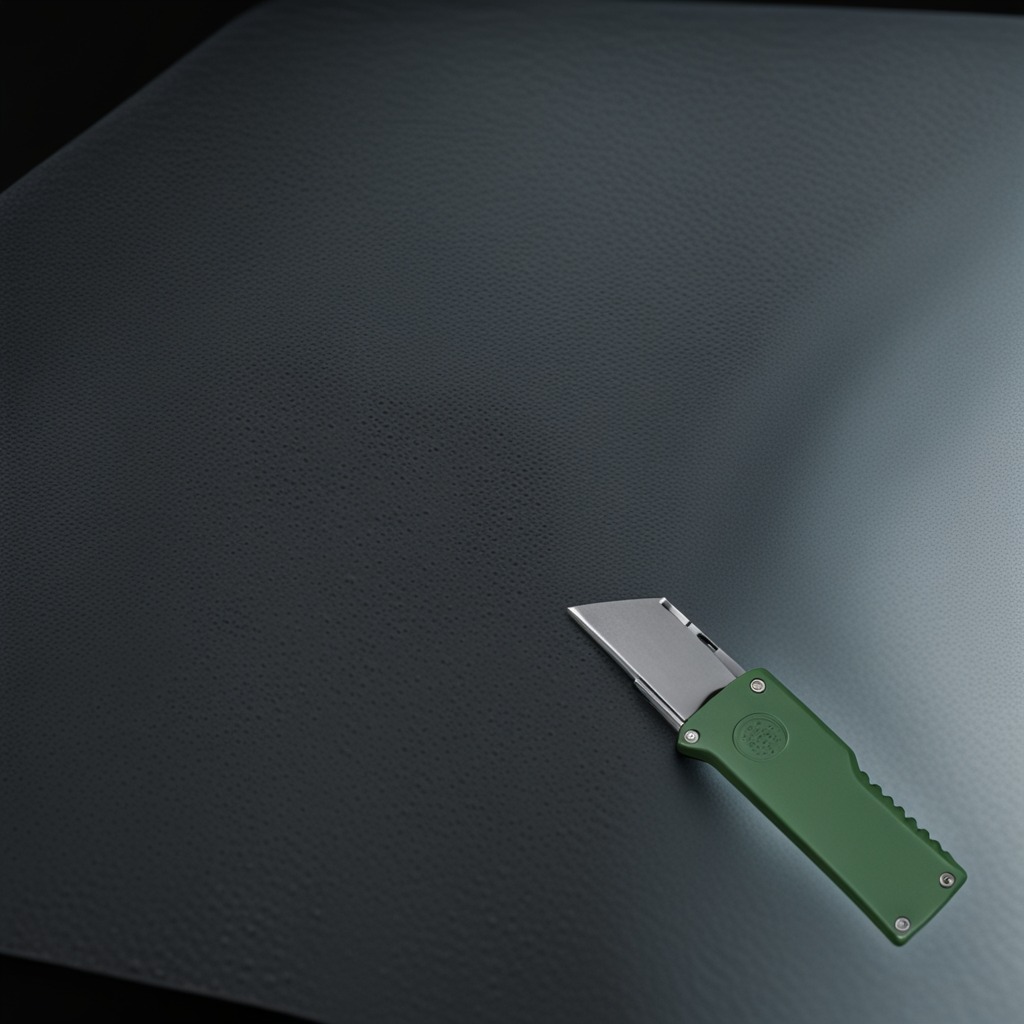
A utility knife is lying on a clean granite table inside a workshop at night.